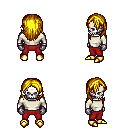
a pixel art fantasy rpg character, male body template, skeleton, white long-sleeve shirt, red pants, blonde long hairstyle, metal gloves, gold boots, four views (front, back, left, right), 2x2 character sprite sheet, small pixel art, hard edges, no anti-aliasing